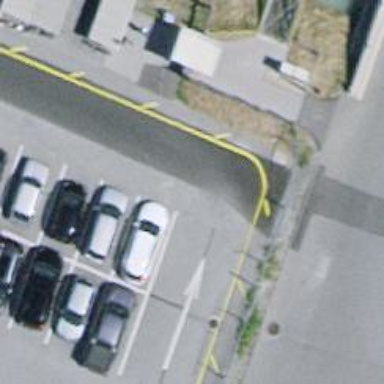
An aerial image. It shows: Road serving as parking aisle.